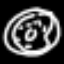
Label: donut